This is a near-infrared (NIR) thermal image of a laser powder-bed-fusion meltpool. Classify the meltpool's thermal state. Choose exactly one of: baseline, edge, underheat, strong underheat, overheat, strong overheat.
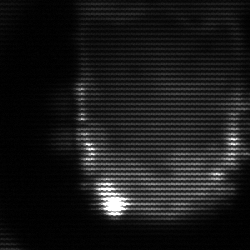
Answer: baseline